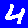
Digit: 4